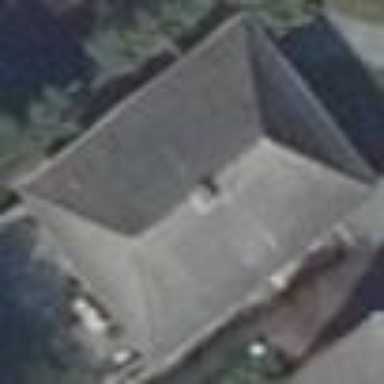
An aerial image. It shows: Detached building with hipped roof.